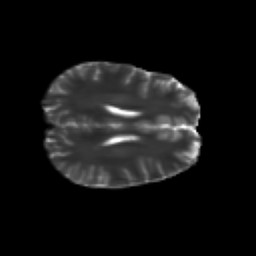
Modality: T2w
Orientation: axial
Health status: healthy
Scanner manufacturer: siemens
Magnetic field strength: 3 T
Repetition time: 10 s
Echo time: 0.092 s